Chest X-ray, PA view. Patient: 40 years old, sex F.
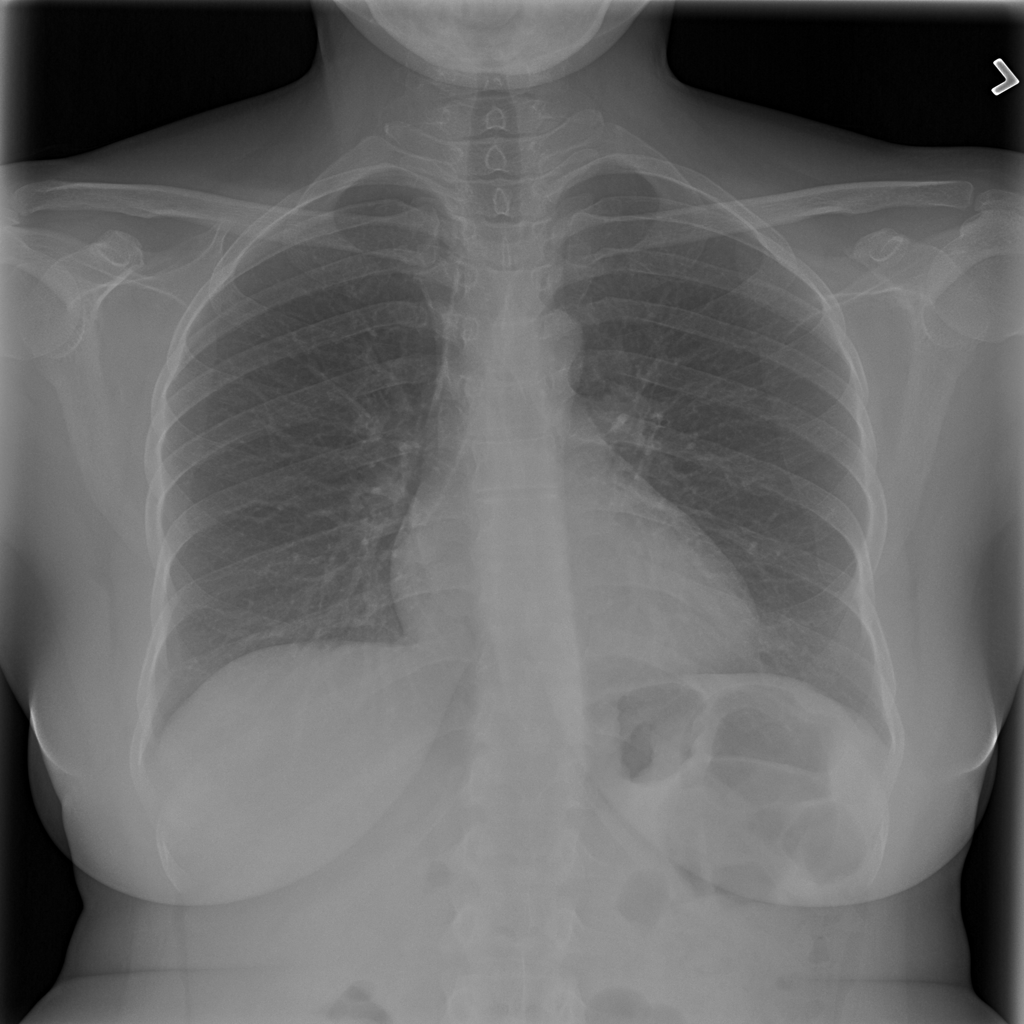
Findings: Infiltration